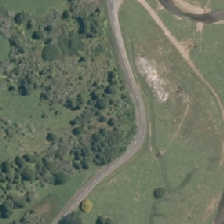
Land cover: manuka_kanuka